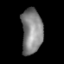
Tissue: lung
Cell type: T cells
Senescence score: 0.2359
Nuclear area (px): 931
Mean DAPI intensity: 131.841